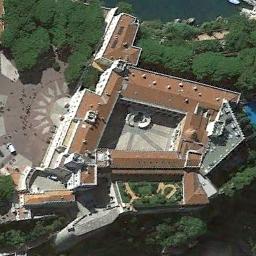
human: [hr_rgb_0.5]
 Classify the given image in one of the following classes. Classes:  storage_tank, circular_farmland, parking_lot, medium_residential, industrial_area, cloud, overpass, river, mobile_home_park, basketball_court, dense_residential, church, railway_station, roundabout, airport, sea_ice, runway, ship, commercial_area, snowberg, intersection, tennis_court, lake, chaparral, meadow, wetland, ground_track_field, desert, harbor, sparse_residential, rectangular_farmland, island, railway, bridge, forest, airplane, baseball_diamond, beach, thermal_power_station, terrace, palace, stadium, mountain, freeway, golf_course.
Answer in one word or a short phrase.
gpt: palace